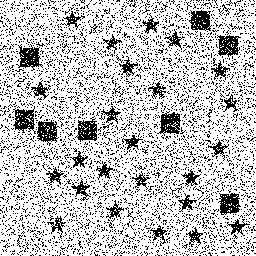
Squares: 8
Triangles: 0
Stars: 24
Total shapes: 32